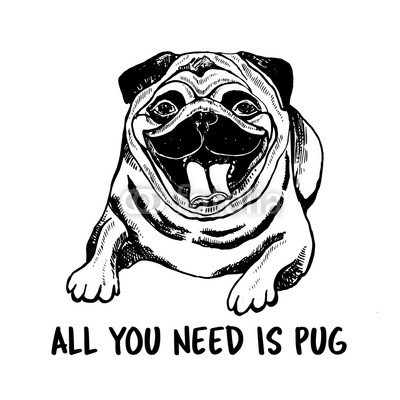
Label: pug, pug-dog